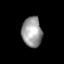
Tissue: lung
Cell type: Epithelial cells
Senescence score: 0.1631
Nuclear area (px): 591
Mean DAPI intensity: 156.552